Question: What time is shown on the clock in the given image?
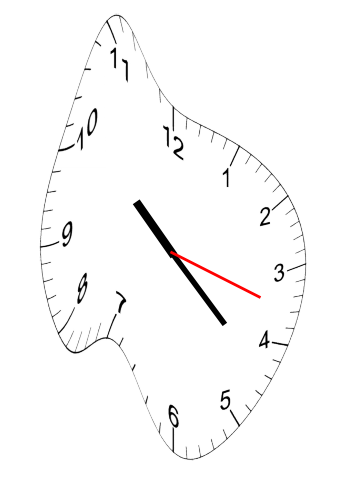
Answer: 10:22:18